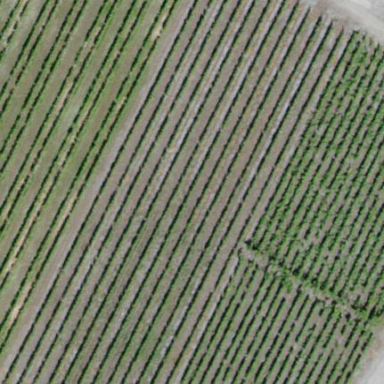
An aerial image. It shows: Vineyard with grape crops.